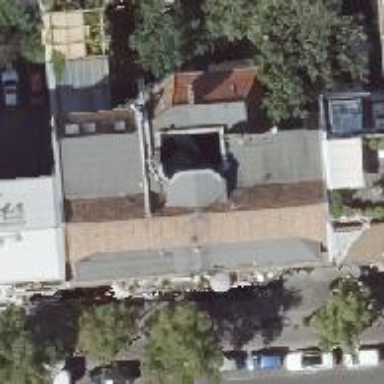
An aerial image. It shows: Unique apartment building with double saltbox roof shape.